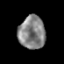
Tissue: prostate
Cell type: Myeloid cells
Senescence score: 0.2893
Nuclear area (px): 868
Mean DAPI intensity: 131.624